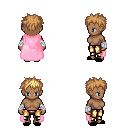
a pixel art fantasy rpg character, female body template, human, dark skin, pink cape, gold greaves, light blonde bedhead hairstyle, white cloth bandages, black slippers, four views (front, back, left, right), 2x2 character sprite sheet, small pixel art, hard edges, no anti-aliasing